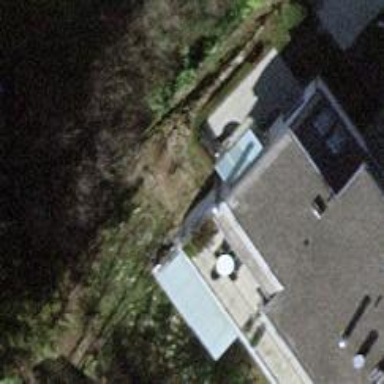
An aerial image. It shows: Part of building with shed-shaped roof.